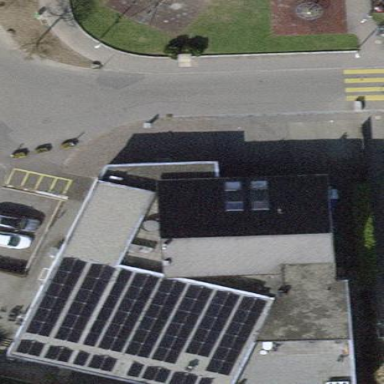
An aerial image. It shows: Cafe and bakery housed in building.